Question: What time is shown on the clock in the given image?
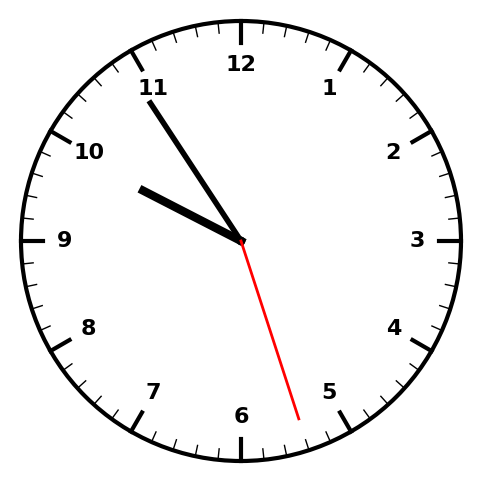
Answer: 09:54:27